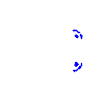
Particle: electron